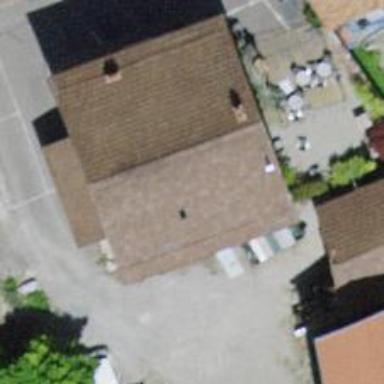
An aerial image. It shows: Café.